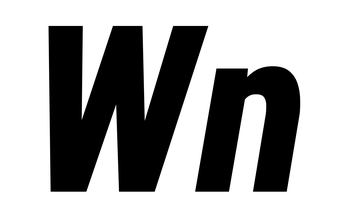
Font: Roboto-Italic_Condensed_ExtraBold_Italic